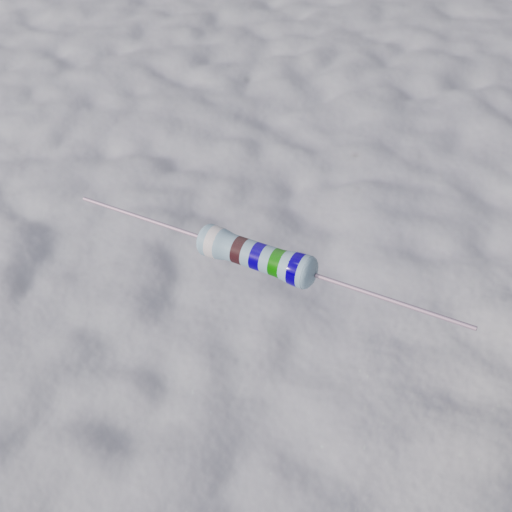
Resistor colour bands (in order): white, brown, blue, green, blue